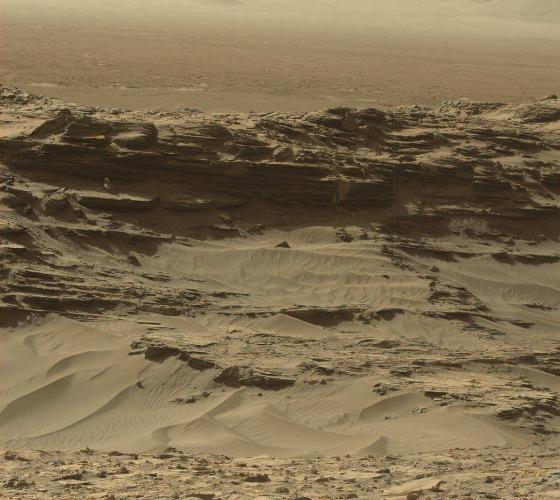
Terrain classes present: Bedrock, Gravel / Sand / Soil, Shadow, Sky / Distant Mountains